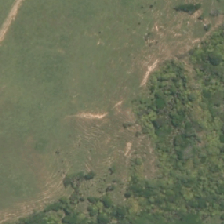
Land cover: high_producing_grassland